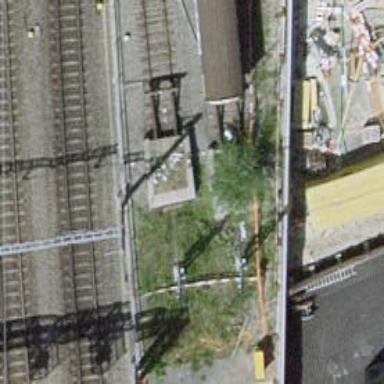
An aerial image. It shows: Railway buffer stop.